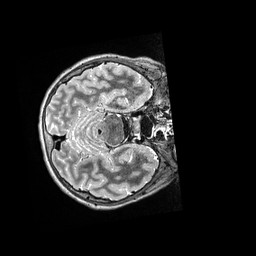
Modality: T2w
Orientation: axial
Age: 14
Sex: male
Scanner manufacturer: siemens
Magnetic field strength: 3 T
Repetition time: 3.2 s
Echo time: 0.564 s